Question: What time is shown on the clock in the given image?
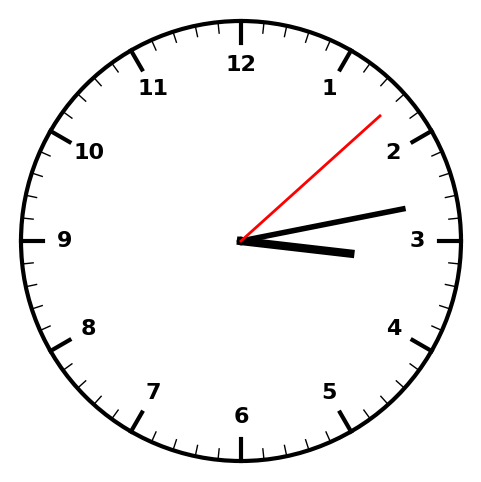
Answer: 03:13:08